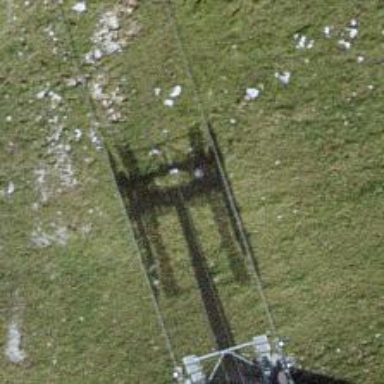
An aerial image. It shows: Pylon for aerialway.